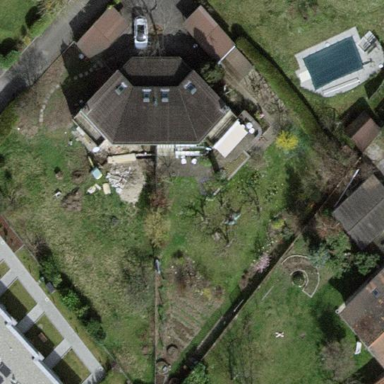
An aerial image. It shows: Garden enclosed by fence.